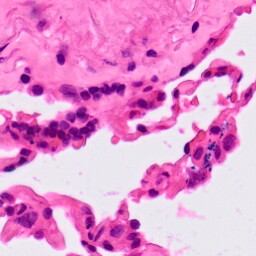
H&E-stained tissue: Lung